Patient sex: M
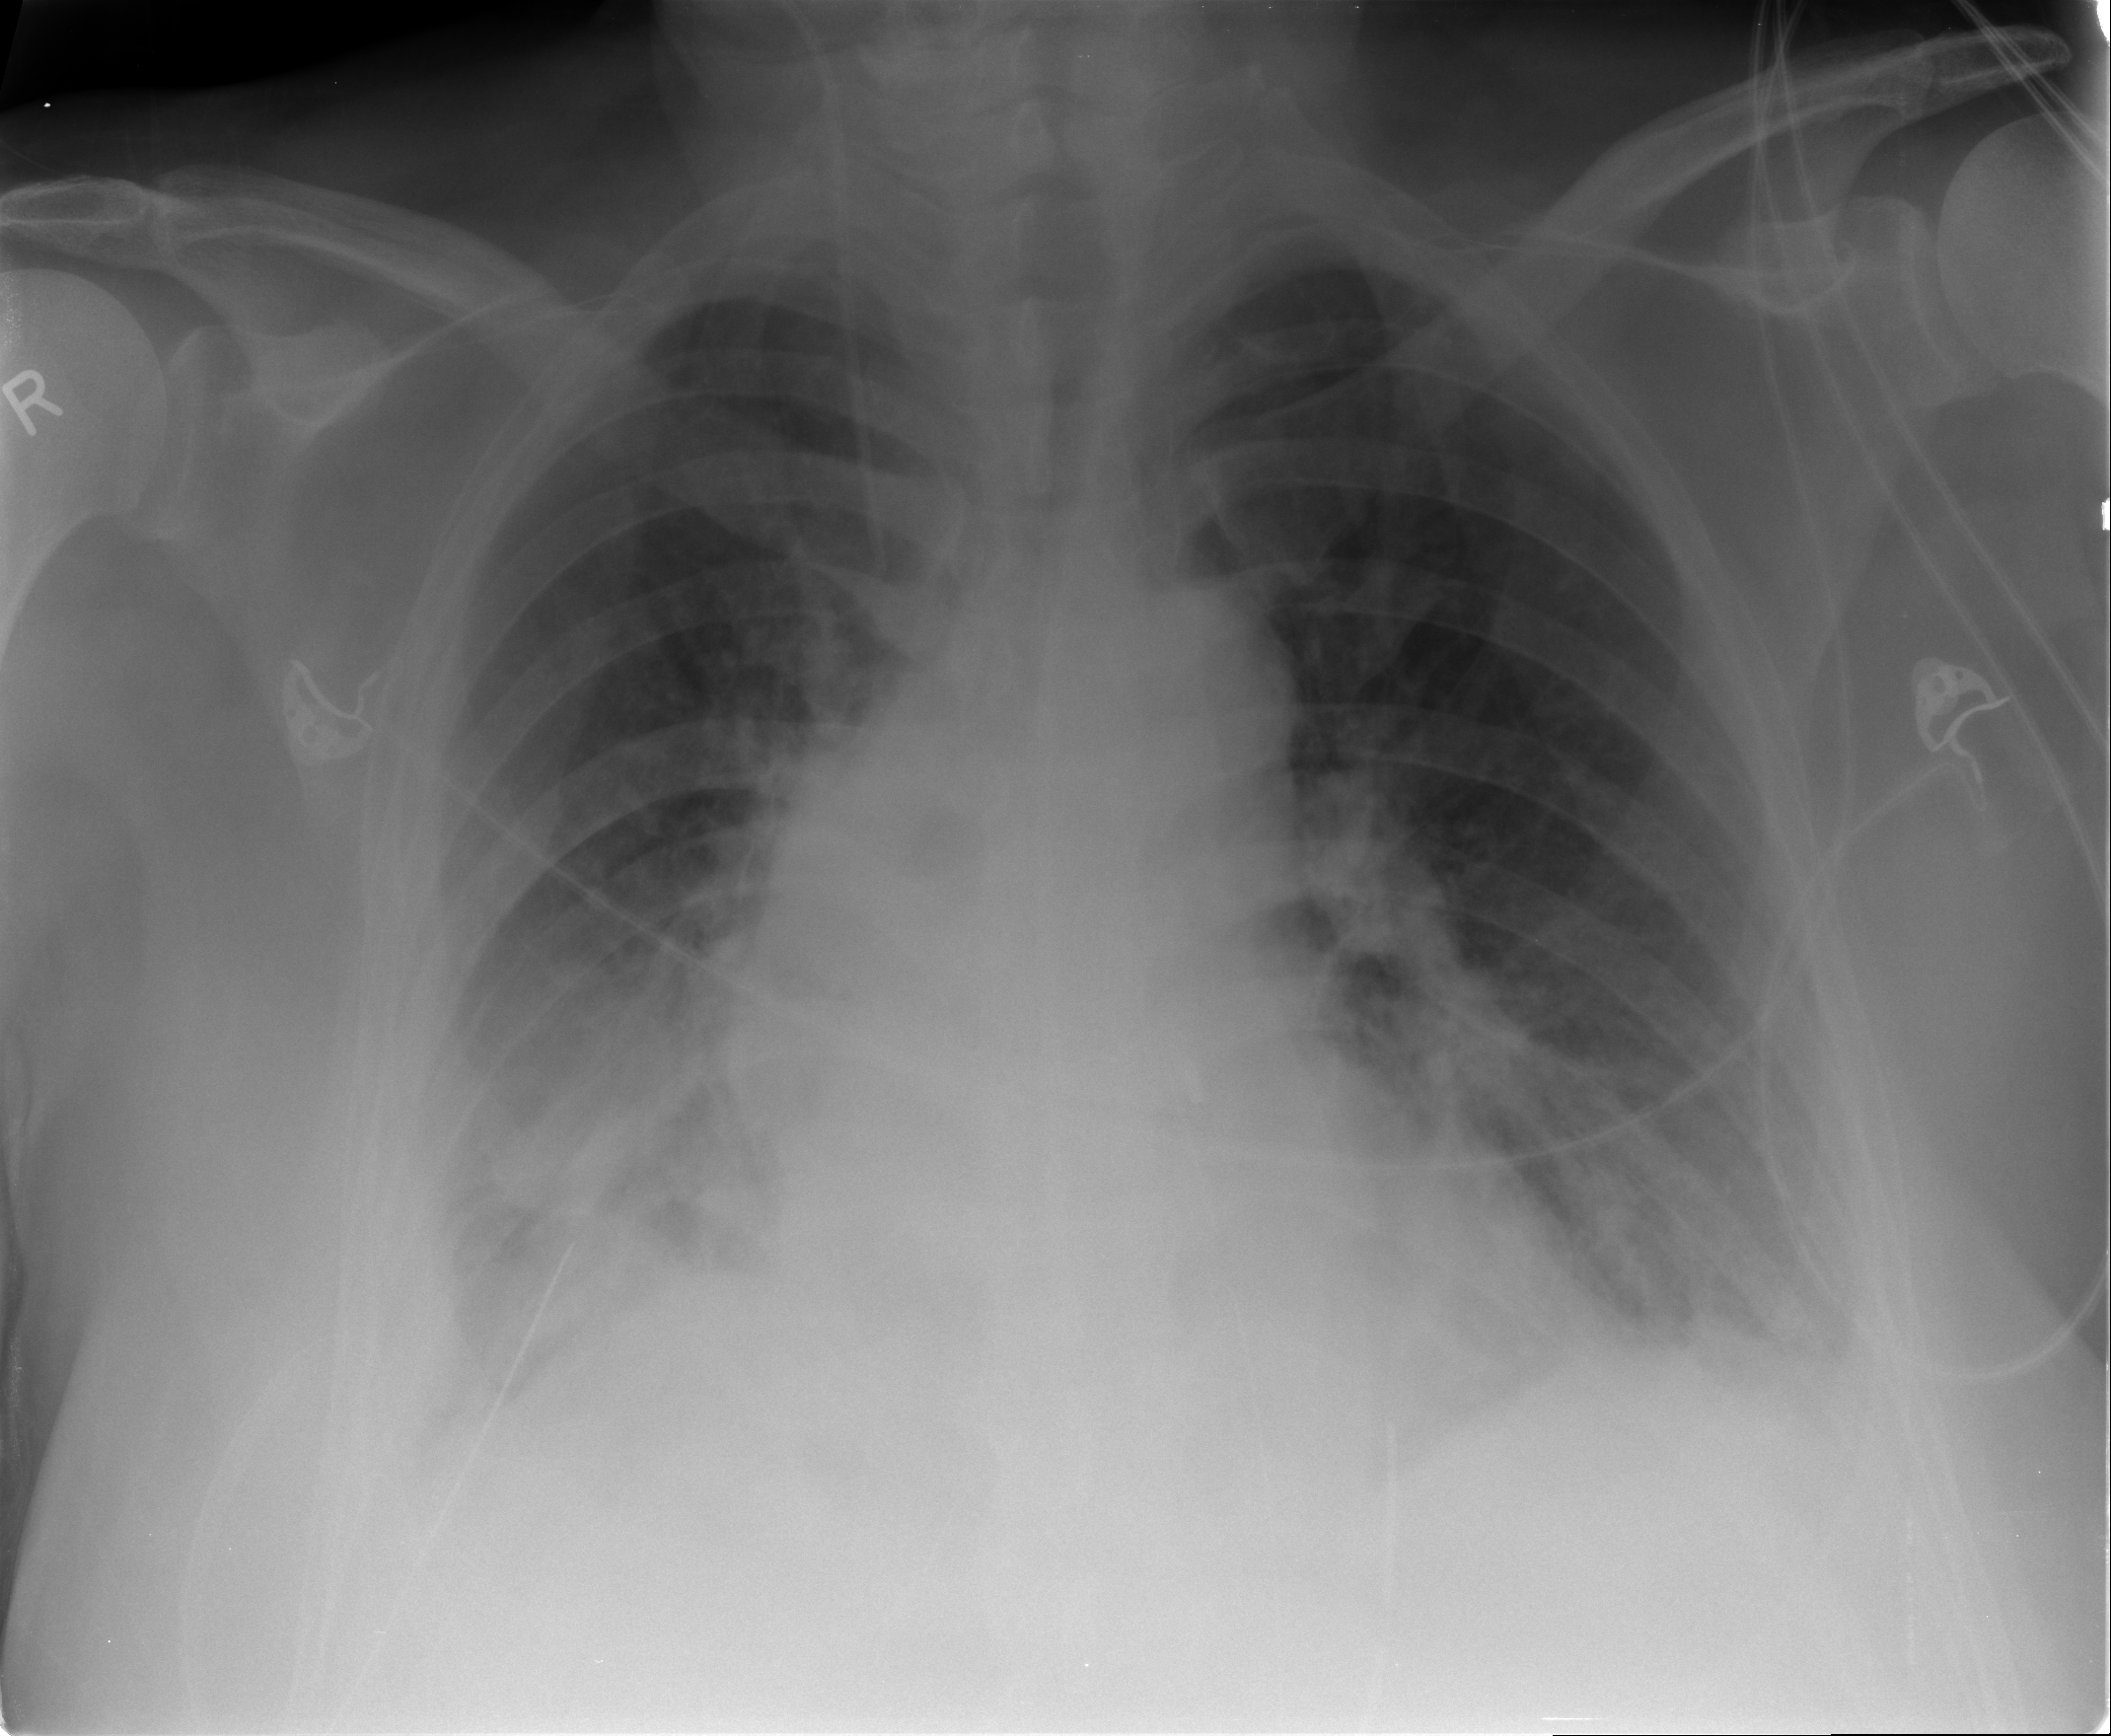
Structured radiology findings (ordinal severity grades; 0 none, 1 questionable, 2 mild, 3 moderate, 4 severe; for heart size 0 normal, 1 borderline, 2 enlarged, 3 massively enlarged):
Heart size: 2
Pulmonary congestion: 0
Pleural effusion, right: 2
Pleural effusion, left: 2
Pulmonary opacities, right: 3
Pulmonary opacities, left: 2
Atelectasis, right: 2
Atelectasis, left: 2